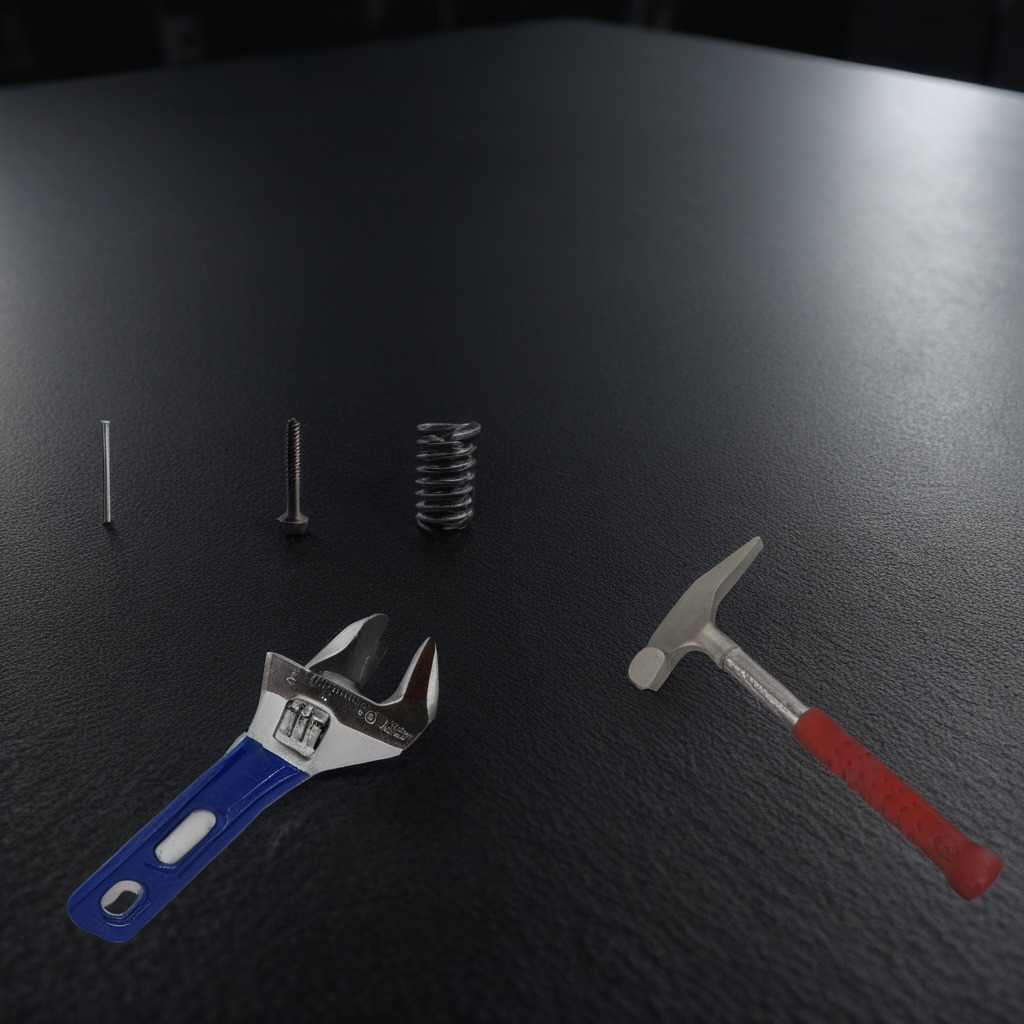
A metal machine screw, an iron nail, a hammer, a coiled metal spring, and a wrench are lying on the clean granite tabletop.